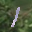
Label: 1